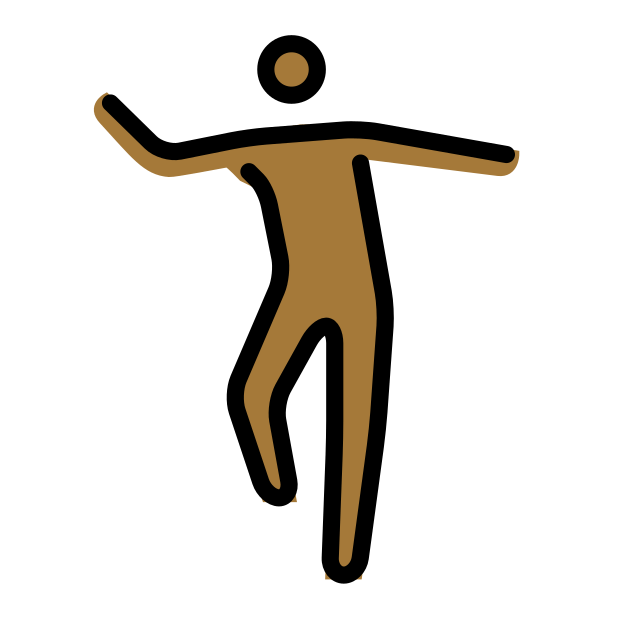
man dancing: medium-dark skin tone